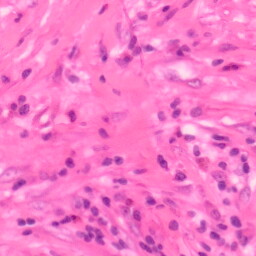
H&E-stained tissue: Colon